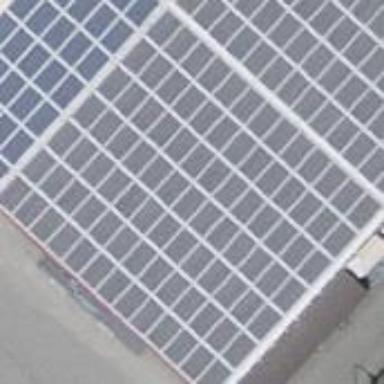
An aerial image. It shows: Solar power generator with photovoltaic panels.